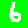
Digit: 6